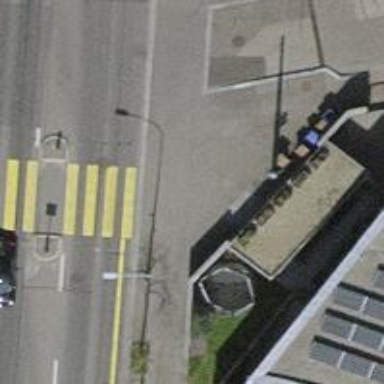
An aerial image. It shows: Kerb barrier.